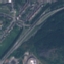
Label: Highway